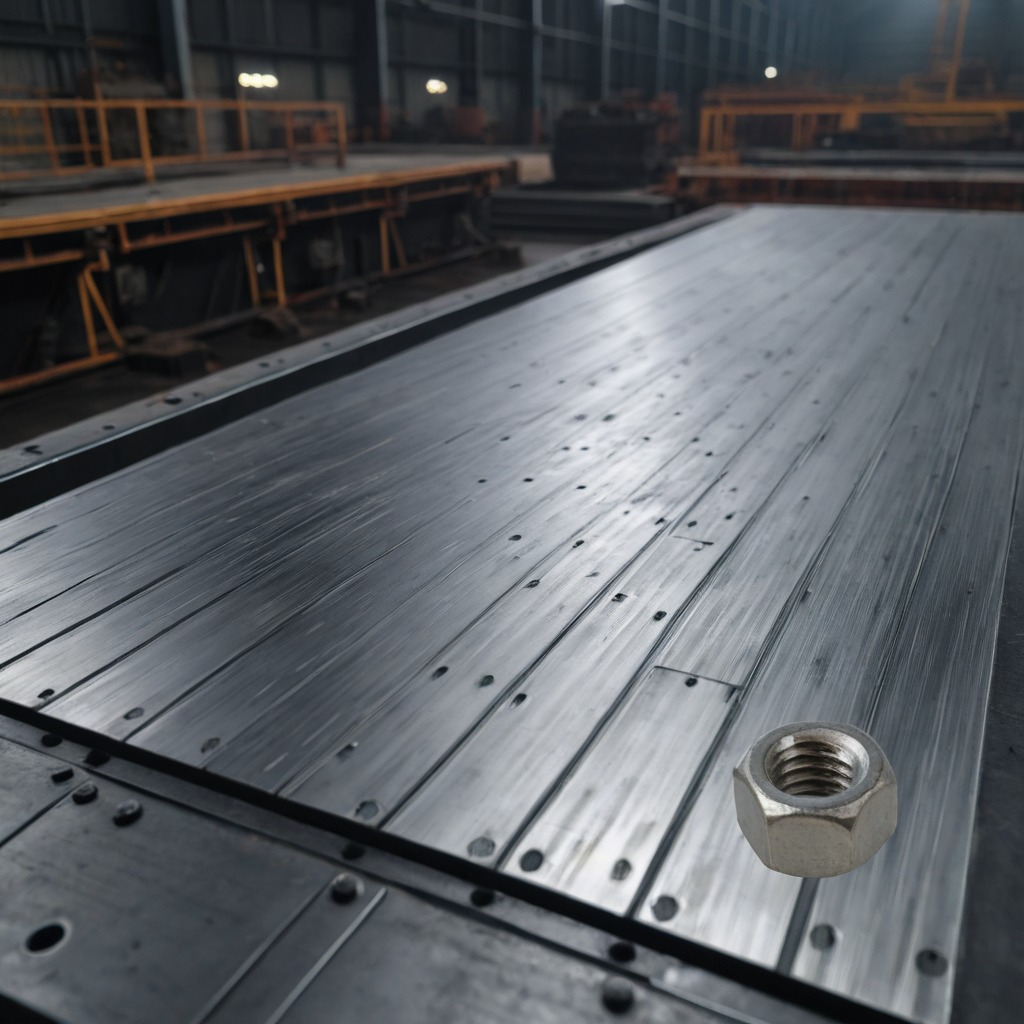
A metal nut is lying on a cold steel table in a mining workshop.